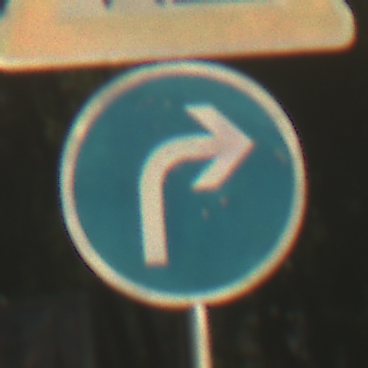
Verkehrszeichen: VorgeschriebeneFahrtrichtungRechts
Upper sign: Arbeitsstelle
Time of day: SunriseSunset
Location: Outdoor (Suburban)
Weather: Clear
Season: NotSpecified
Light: Natural